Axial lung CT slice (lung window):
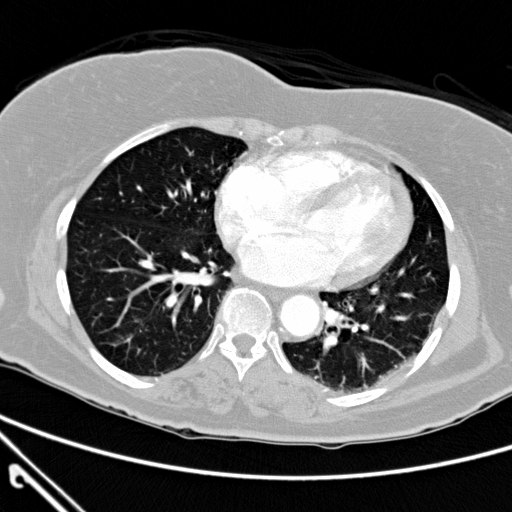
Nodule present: no